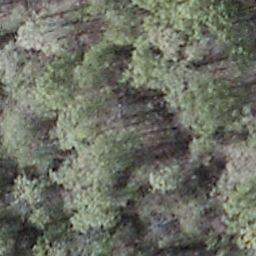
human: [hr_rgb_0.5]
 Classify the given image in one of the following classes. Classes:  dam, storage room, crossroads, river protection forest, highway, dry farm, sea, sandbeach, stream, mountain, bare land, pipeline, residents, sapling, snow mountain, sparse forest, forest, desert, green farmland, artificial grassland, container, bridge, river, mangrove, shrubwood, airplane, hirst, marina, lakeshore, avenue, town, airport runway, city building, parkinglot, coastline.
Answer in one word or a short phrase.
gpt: shrubwood